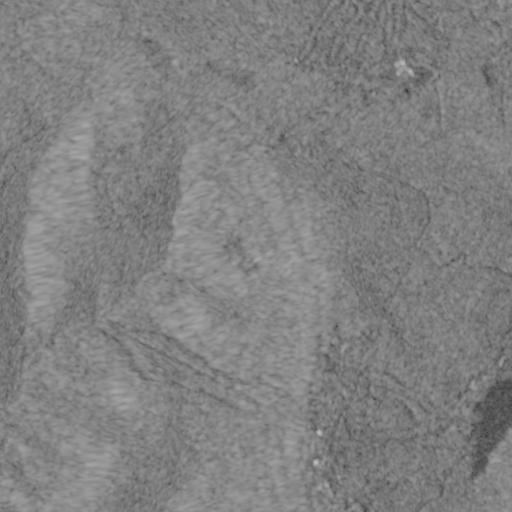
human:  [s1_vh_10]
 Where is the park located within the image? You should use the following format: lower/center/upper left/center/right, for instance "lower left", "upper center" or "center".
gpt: The park is located in the lower left of the image.
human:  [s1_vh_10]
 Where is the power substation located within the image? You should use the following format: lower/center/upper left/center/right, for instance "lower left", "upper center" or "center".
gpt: The power substation is located in the upper right of the image.
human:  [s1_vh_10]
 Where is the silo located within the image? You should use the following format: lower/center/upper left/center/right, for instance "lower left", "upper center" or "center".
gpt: The silo is located in the upper center of the image.
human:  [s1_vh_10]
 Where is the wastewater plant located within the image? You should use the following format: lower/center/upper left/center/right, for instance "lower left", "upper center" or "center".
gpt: The wastewater plant is located in the center of the image.
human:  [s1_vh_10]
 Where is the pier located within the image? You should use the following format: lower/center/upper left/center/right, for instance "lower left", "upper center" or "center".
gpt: The pier is located in the lower right of the image.
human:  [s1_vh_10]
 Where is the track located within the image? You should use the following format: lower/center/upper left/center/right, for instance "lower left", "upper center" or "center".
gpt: There is no track in the image.

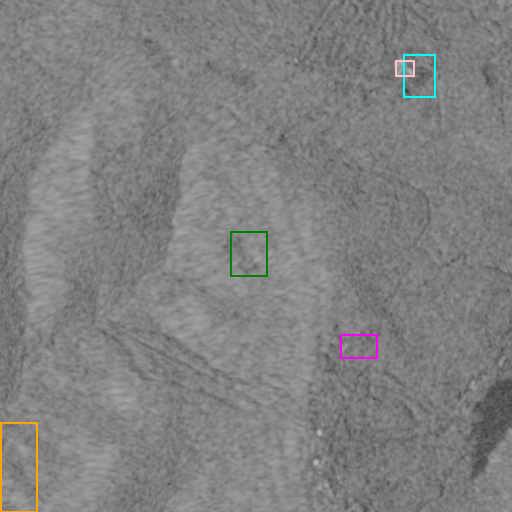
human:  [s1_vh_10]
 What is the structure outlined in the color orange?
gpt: The structure outlined in orange is a park.
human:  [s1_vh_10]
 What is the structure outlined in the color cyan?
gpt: The structure outlined in cyan is a parking lot.
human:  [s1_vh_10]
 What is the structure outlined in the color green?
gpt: The structure outlined in green is a wastewater plant.
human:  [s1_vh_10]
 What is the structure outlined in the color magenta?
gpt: The structure outlined in magenta is a building.
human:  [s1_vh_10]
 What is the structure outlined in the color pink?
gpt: The structure outlined in pink is a building.
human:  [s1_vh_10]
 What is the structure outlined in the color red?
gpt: There is no red outline.